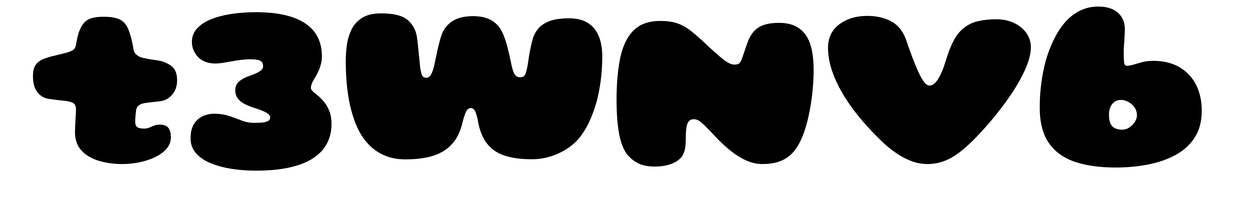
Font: Gluten_Black